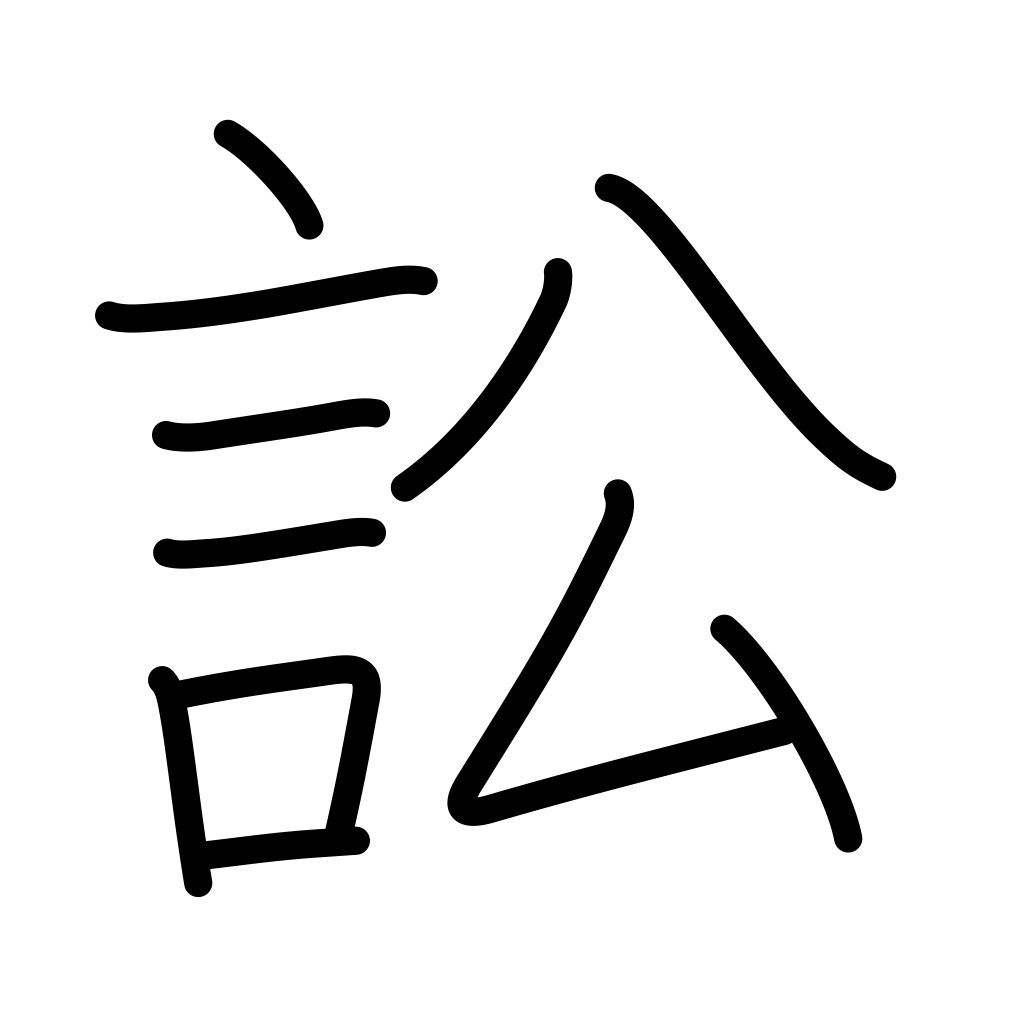
Meaning: sue, accuse